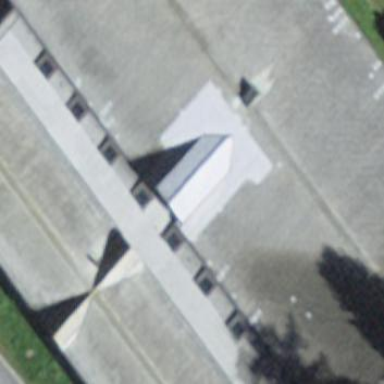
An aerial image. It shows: Part of building.